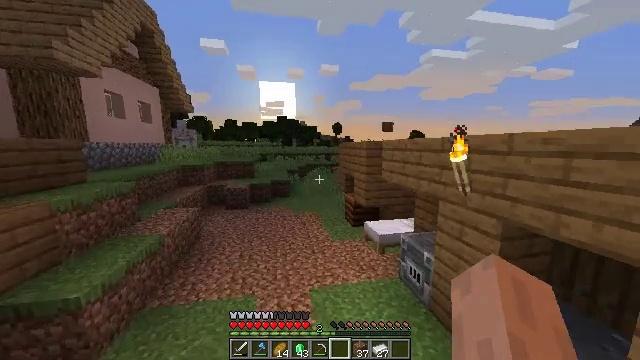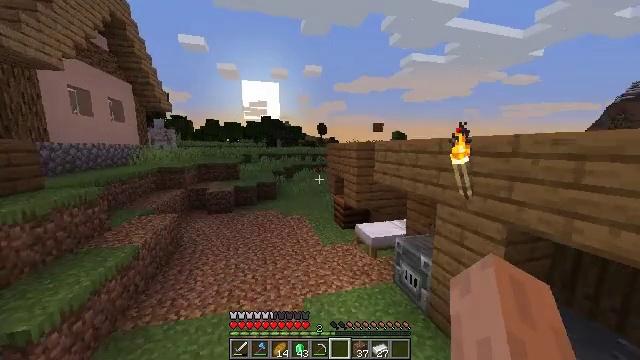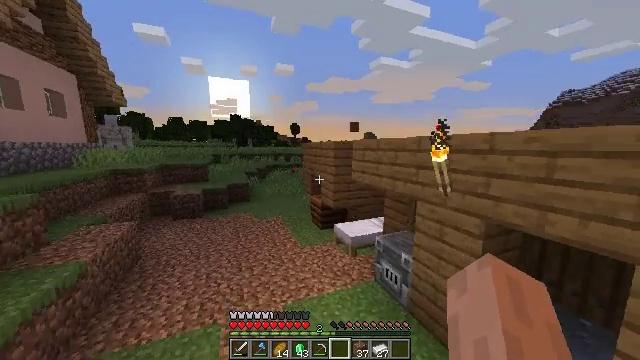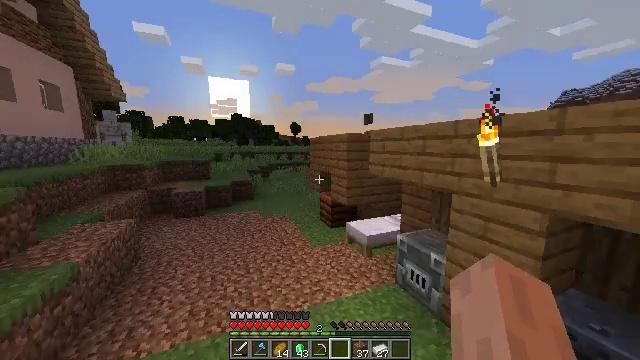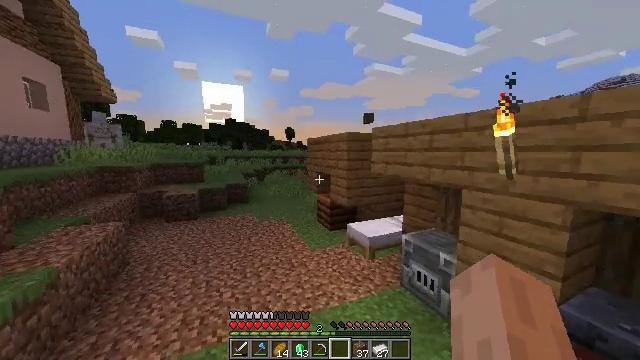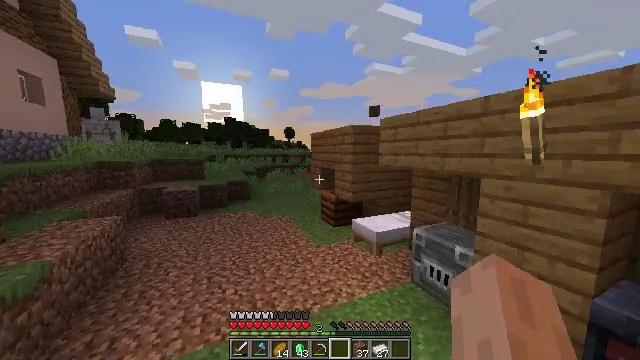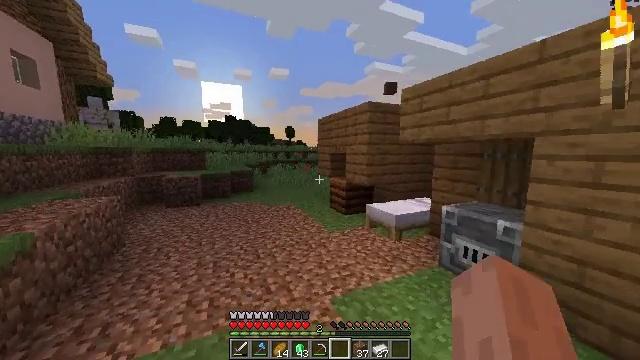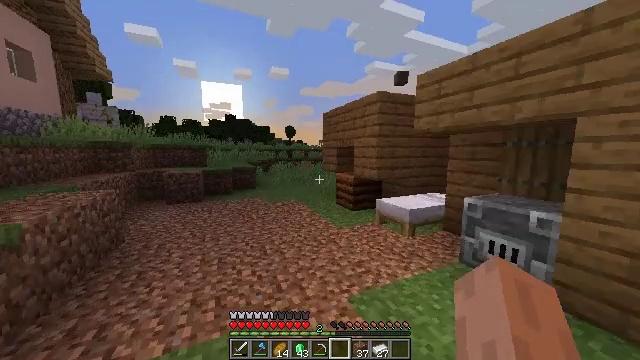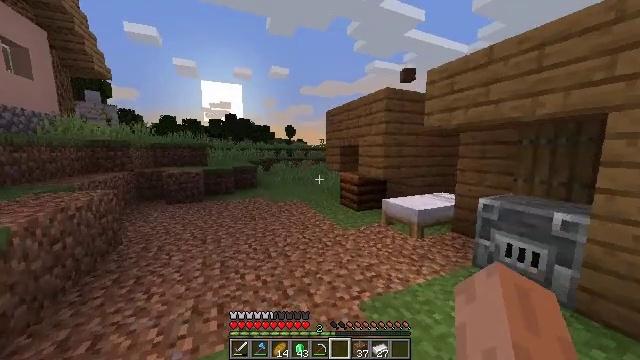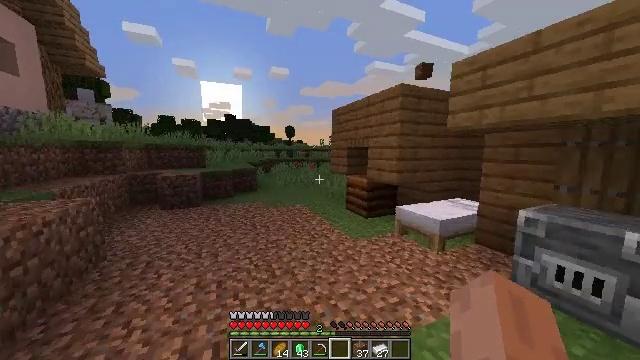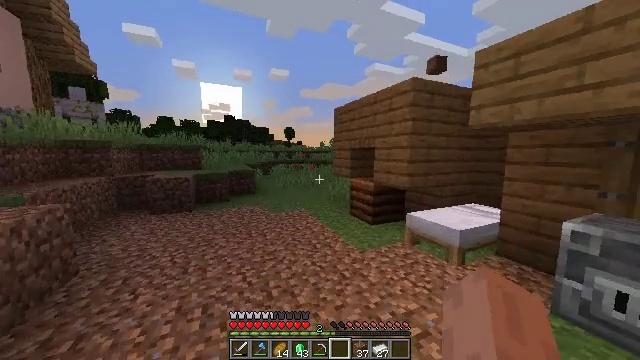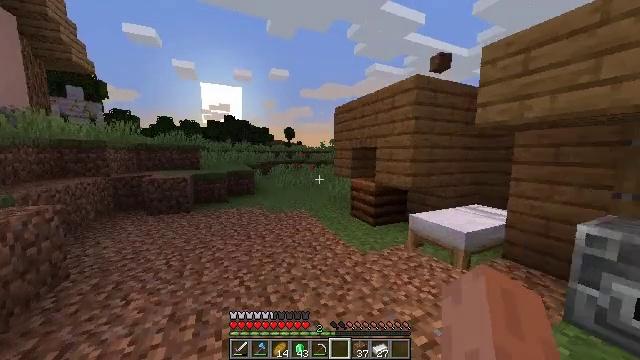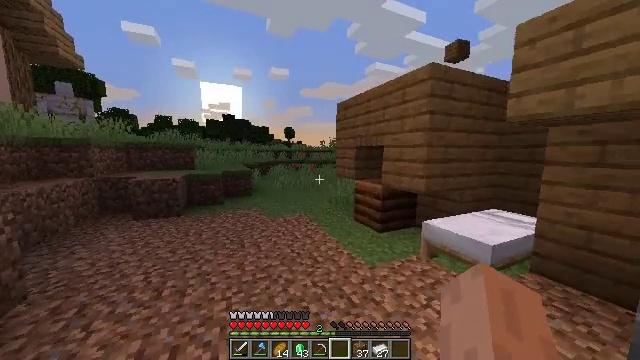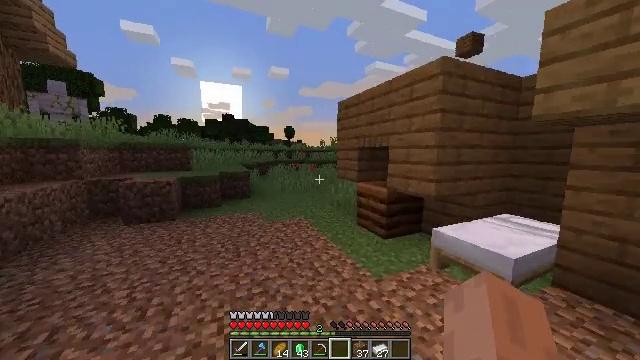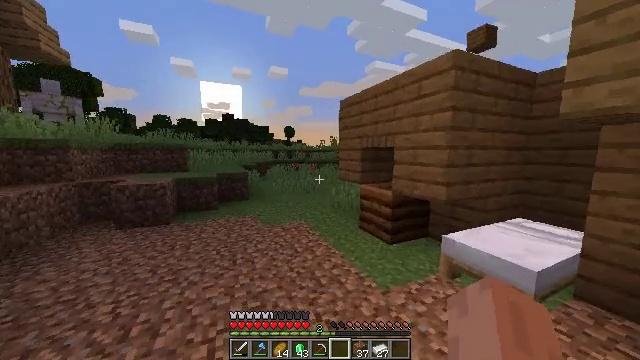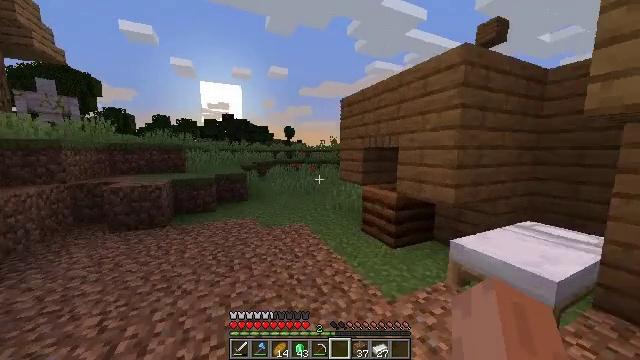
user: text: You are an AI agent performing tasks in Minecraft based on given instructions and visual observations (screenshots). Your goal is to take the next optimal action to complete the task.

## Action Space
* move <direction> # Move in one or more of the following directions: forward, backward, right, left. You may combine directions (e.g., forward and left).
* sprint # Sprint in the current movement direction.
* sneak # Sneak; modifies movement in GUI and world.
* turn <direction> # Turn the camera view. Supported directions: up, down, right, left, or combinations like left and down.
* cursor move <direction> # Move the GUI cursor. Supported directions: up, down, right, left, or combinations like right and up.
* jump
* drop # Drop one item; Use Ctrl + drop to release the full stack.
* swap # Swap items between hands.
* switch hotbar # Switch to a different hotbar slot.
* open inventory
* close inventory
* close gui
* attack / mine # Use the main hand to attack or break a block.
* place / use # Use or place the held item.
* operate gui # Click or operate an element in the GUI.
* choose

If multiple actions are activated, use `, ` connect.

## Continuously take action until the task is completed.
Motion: motion action
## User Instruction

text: Recycle the fletching table.
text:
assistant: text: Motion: move forward and move left, sprint, turn right, jump
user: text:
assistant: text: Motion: move forward and move left, sprint, turn right
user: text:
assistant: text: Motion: move forward and move left, sprint
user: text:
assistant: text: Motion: move forward and move left, sprint, turn right and up
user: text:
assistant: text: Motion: move forward and move left, sprint
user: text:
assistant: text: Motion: move forward and move left, sprint
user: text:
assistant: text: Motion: move forward, sprint
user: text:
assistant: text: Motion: move forward, sprint
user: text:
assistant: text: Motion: move forward, sprint
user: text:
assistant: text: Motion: move forward, sprint
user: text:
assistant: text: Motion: move forward, sprint
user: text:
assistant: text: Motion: move forward, sprint
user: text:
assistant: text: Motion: move forward, sprint
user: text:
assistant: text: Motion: move forward, sprint
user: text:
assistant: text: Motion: move forward, sprint
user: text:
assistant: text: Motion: move forward, sprint
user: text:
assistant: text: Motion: move forward and move left, sprint
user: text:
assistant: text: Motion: move forward and move left, sprint, turn left
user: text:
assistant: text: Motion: move forward and move left, sprint, turn left
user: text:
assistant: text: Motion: move forward and move left, sprint, turn left
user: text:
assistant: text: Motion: move forward and move left, sprint
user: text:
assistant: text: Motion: move forward and move left, sprint
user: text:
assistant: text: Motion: move forward, sprint
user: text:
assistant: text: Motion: move forward, sprint, turn left and down
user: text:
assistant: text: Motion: move forward, sprint, turn left
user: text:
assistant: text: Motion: move forward, sprint, turn left
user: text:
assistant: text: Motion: move forward, sprint, turn left
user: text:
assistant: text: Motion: move forward, sprint
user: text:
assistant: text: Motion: move forward, sprint
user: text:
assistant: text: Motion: move forward, sprint